Question: I tried to use AppleScript to adjust Display > of the underscan setting bar. Because my Mac Mini automatically turns off the underscan setting every time I turn on the TV, or wakes up from sleep.
I took reference to some coding online, and did make the code to open the "Settings" and "Display" tabs, but I don't know the next step. Does anyone know what other encodings should be?
My Code:
'''
activate application "System Preferences"
tell application "System Events"
tell process "System Preferences"
click button "Displays" of scroll area 1 of window "System Preferences"
delay 0.5
tell tab group 1 of window "42PFD5519/30"
click radio button "Default for Display"
-- What code should i use?
end tell
end tell
delay 0.5
quit application "System Preferences"
end tell
'''
And Reference Photo

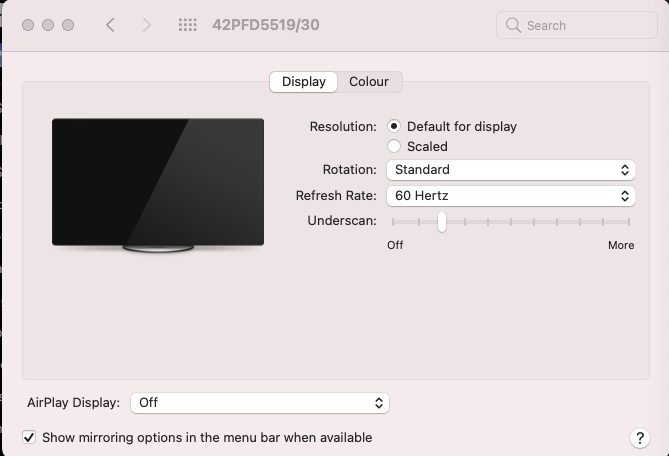
Answer: I do not have a setup such as yours to test, however, this is how I code it:
:
'''
-- # Check to see if System Preferences is
-- # running and if yes, then close it.
-- #
-- # This is done so the script will not fail
-- # if it is running and a modal sheet is
-- # showing, hence the use of 'killall'
-- # as 'quit' fails when done so, if it is.
-- #
-- # This is also done to allow default behaviors
-- # to be predictable from a clean occurrence.
if running of application "System Preferences" then
try
tell application "System Preferences" to quit
on error
do shell script "killall 'System Preferences'"
end try
delay 0.1
end if
-- # Make sure System Preferences is not running before
-- # opening it again. Otherwise there can be an issue
-- # when trying to reopen it while it's actually closing.
repeat while running of application "System Preferences" is true
delay 0.1
end repeat
-- # Open System Preferences to the
-- # Display tab of the Displays pane.
tell application "System Preferences" to !
reveal anchor "displaysDisplayTab" of !
pane id "com.apple.preference.displays"
tell application "System Events"
tell application process "System Preferences"
-- # Wait for the UI to be available.
set i to 0
repeat until exists !
radio button 1 of !
tab group of window 1
delay 0.1
set i to i + 1
if i >= 30 then return
end repeat
-- # Click the target radio button
-- # and adjust the target slider.
tell tab group 1 of window 1
click radio button "Default for display"
set value of slider 1 to 0.2
end tell
end tell
end tell
delay 0.2
tell application "System Preferences" to quit
'''
Typically, the of a 'slider' is between '0.0' and '1.0', so I used '0.2' so it should end up where you want it, however, adjust the as necessary.
The , shown above, was tested in under with settings in set to and worked for me without issue.
-
---
<URL>'delay 0.5'